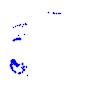
Particle: kaon